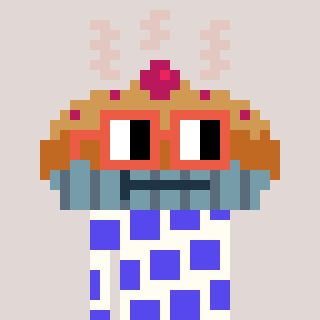
a pixel art character with square orange glasses, a pie-shaped head and a grayscale-colored body on a warm background